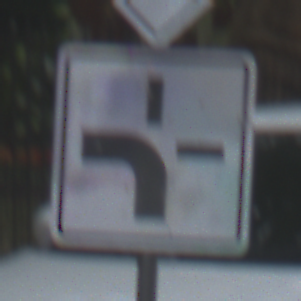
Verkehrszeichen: VerlaufVorfahrtsstrasse1
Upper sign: Vorfahrtsstrasse
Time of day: MorningAfternoon
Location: Outdoor (Urban)
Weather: Overcast
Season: NotSpecified
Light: Natural